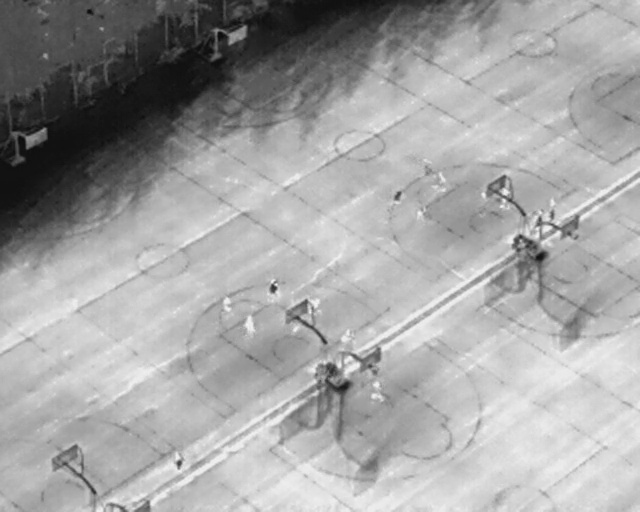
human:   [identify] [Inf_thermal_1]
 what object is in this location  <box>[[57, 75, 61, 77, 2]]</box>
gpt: <ref>1 large person at the bottom</ref>